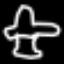
Label: airplane